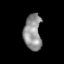
Tissue: lung
Cell type: Epithelial cells
Senescence score: 0.2167
Nuclear area (px): 619
Mean DAPI intensity: 146.097